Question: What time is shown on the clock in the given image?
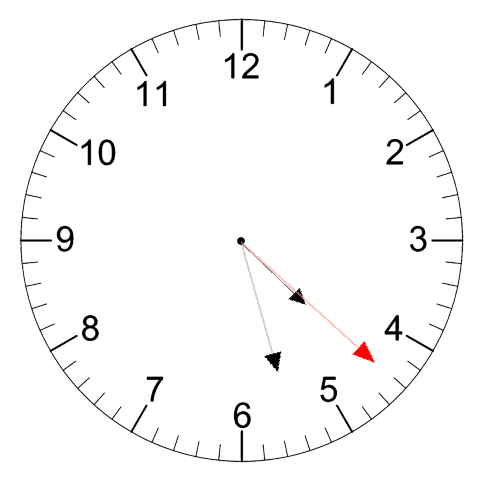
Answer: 04:27:22